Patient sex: M
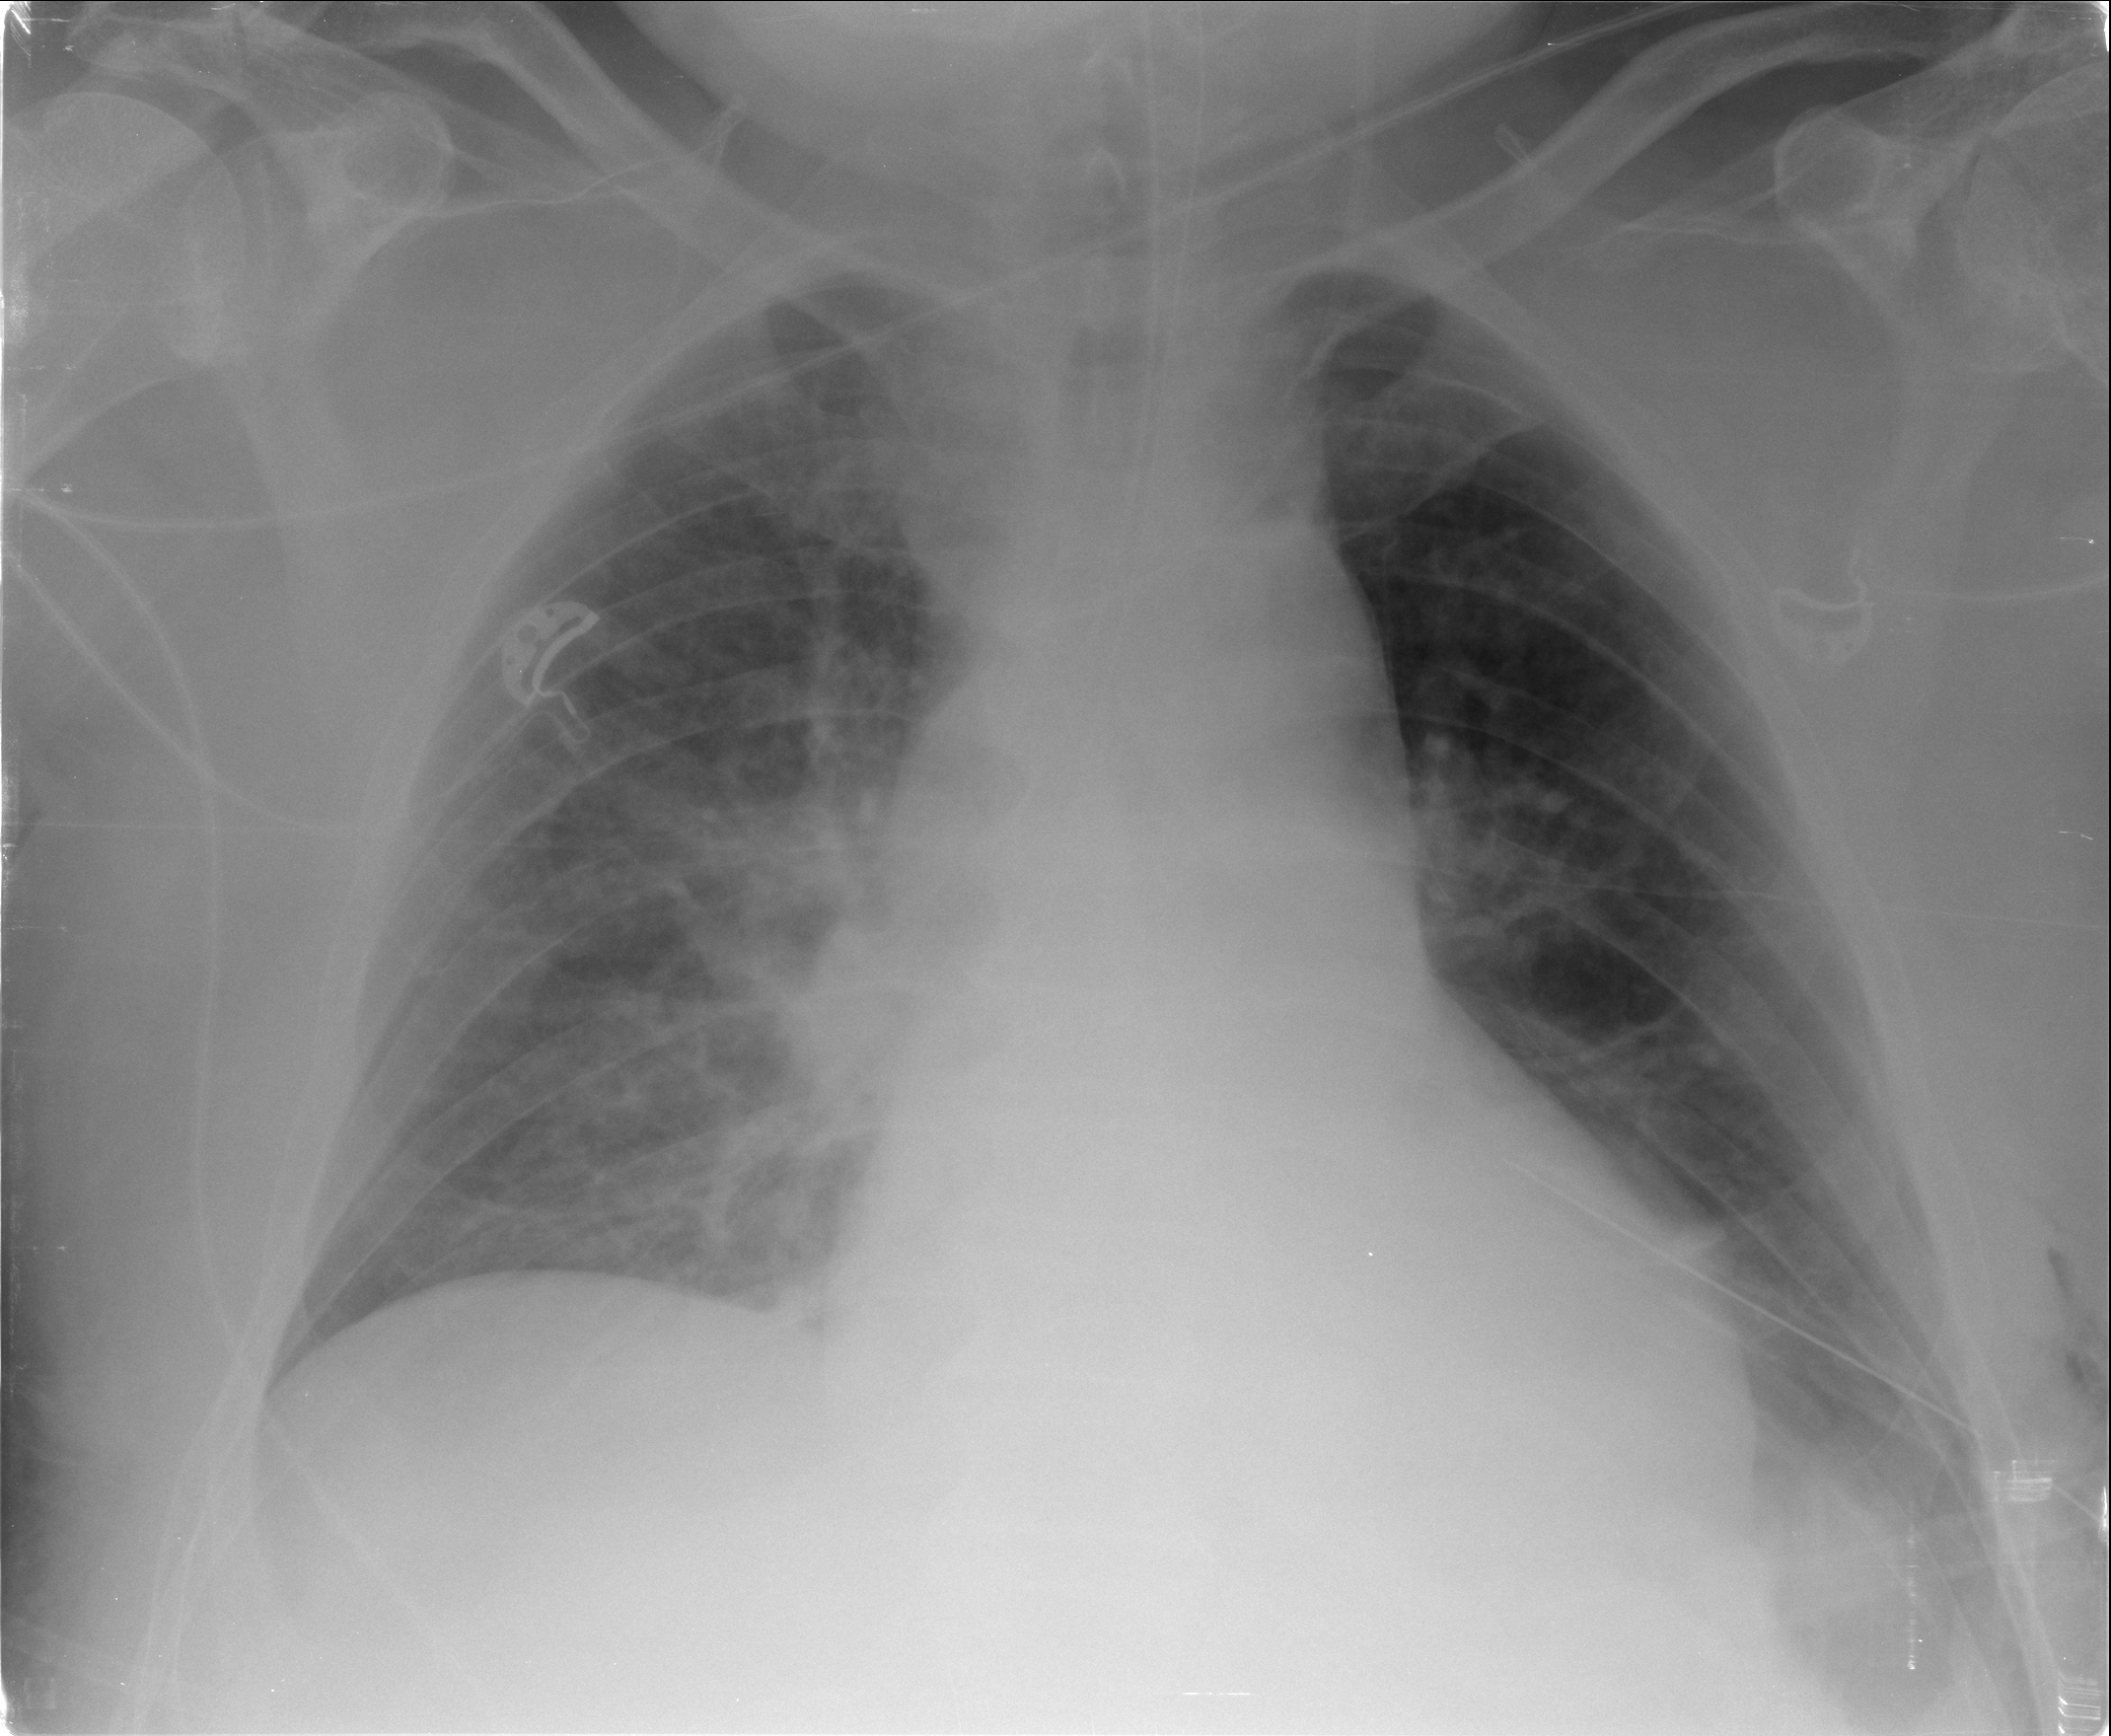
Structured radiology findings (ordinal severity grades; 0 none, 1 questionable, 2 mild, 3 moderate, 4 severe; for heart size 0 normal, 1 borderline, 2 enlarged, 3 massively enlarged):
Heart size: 2
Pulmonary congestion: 2
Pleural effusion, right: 0
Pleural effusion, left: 2
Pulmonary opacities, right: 2
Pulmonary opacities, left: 2
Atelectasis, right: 2
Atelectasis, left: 2